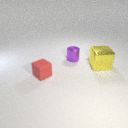
small red rubber cube to the left of small purple metal cylinder